Question: I am trying to update my App from the 'sysMenu'.
And by doing click on 'Update App..' in the 'SysMenu', Updates automatically started.
Its working fine with XP and Win 7,
But when I trying to do the same thing in Win 8 then Its not working.
It gives alert message that '"You do not have sufficient rights to run this App"'.
even if I am logged with Administrator user.
Hint: If I manually run that 'Updates.exe' with 'run as Administrator' then its also working.
I have attached the screen shot. I don't know why this happen with Win 8 only.

I have also refer these articles.
<URL>
<URL>
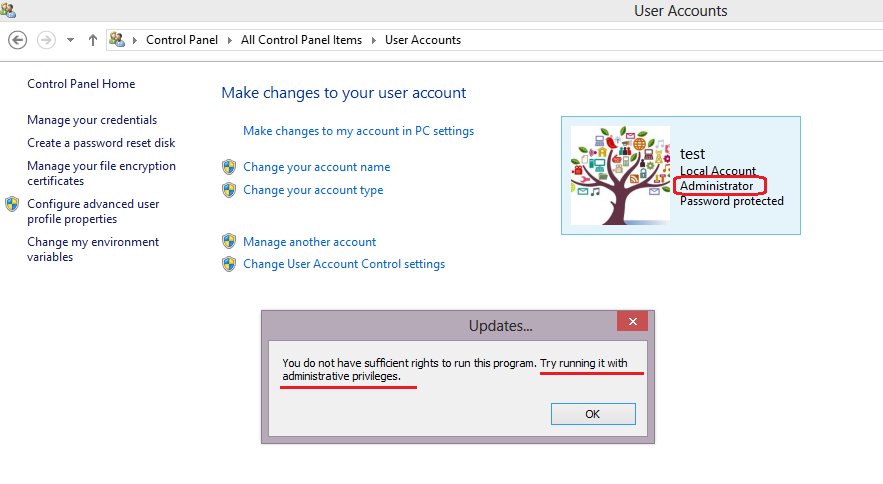
Answer: I am definitely sure that there is something wrong with your manifest file. Please embed the manifest with
'''
<requestedExecutionLevel level="requireAdministrator" uiAccess="false">
'''
with your Updates.exe.
Though even you have tried it, please try it one more time.
The error dialog seen in snapshot is look like its from your app. So there may be some check in your app, which is showing this dialog.